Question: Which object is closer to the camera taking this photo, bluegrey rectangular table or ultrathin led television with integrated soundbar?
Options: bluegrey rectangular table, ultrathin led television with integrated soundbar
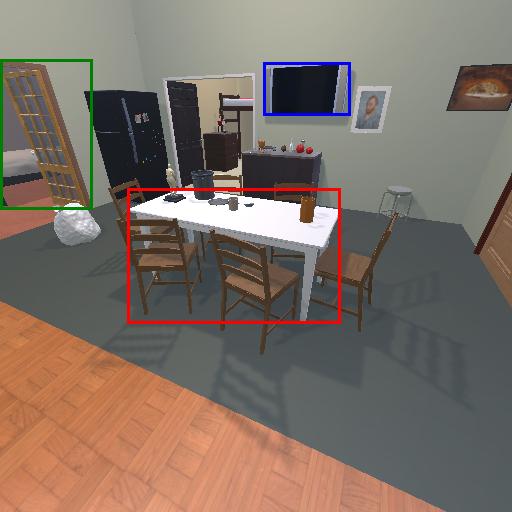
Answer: bluegrey rectangular table